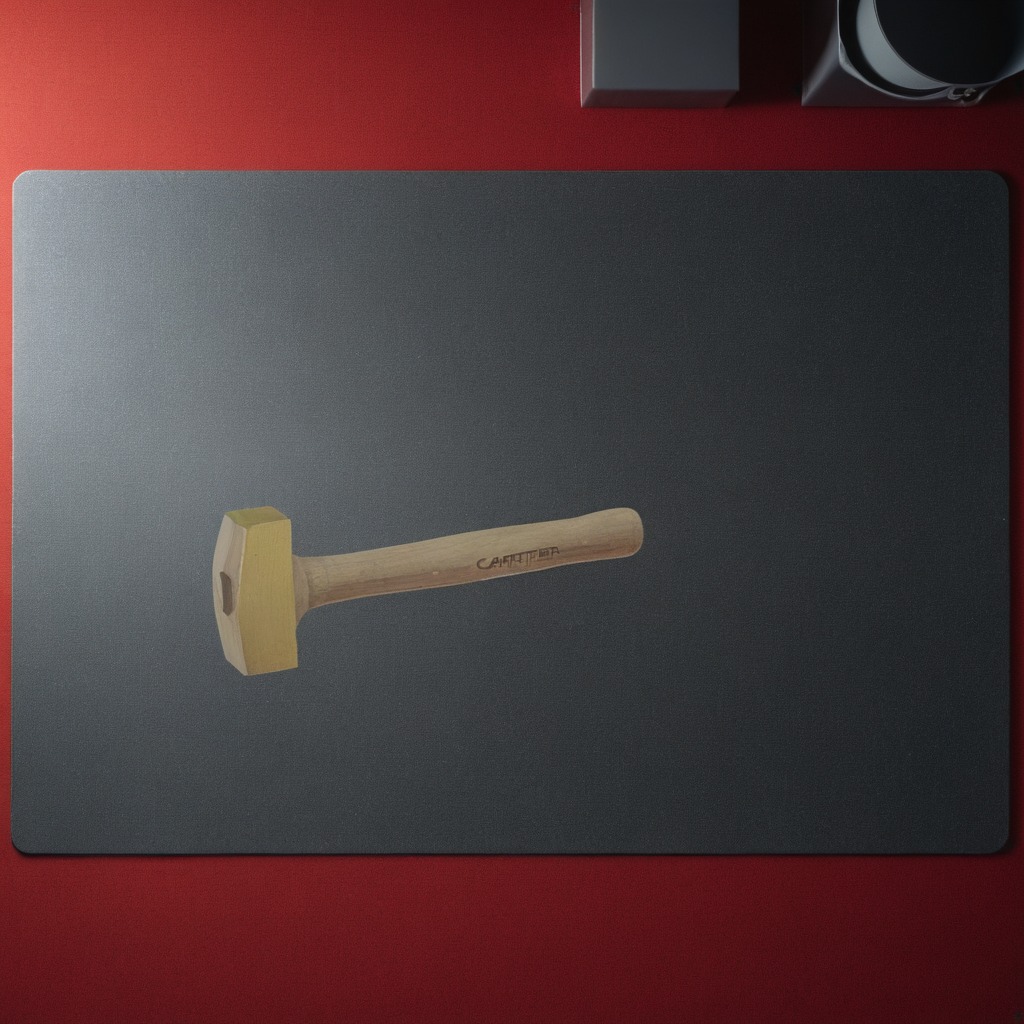
A hammer lies on the tabletop.